Interaction volume radius: 10 \u00c5
Interaction volume height: 20 \u00c5
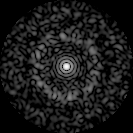
Disorder parameter: 0.8204